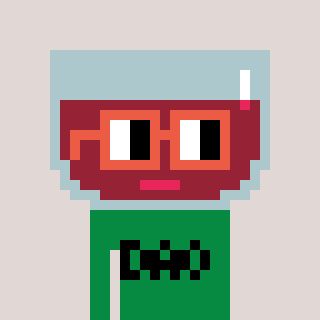
a pixel art character with square orange glasses, a wine-shaped head and a green-colored body on a warm background